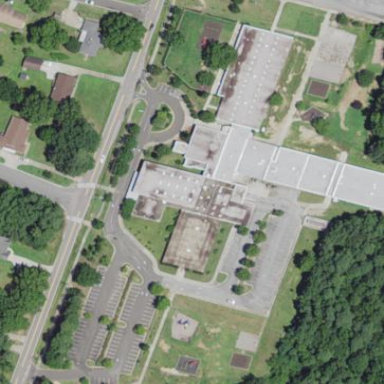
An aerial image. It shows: School.